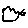
Label: cloud